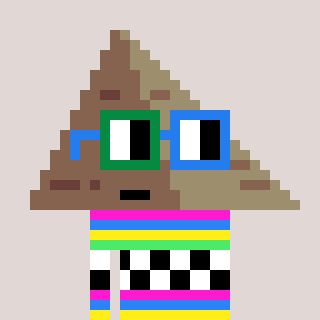
a pixel art character with square green and blue glasses, a pyramid-shaped head and a orange-colored body on a warm background